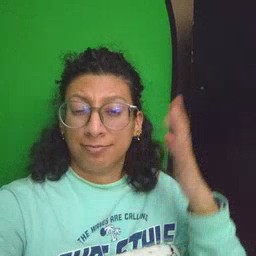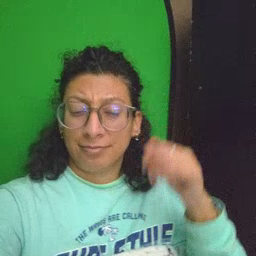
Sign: why